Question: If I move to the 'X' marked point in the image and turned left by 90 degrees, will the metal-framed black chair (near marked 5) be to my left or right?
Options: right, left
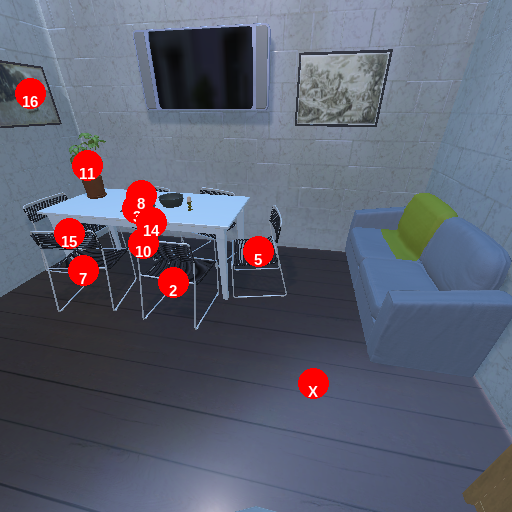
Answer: right